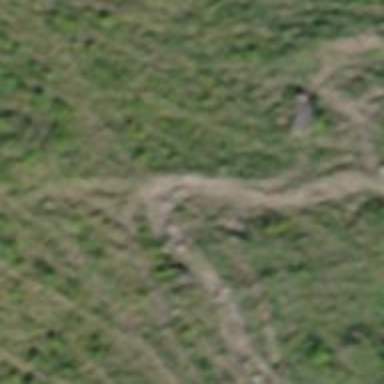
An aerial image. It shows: Very rough path.